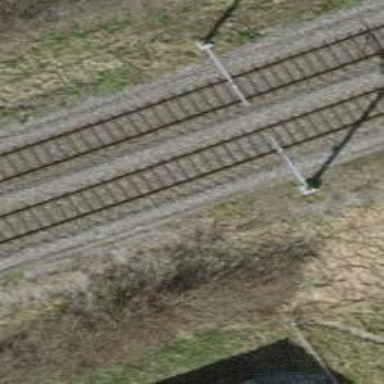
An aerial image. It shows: Single-track electrified railway with contact line.